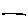
Label: line